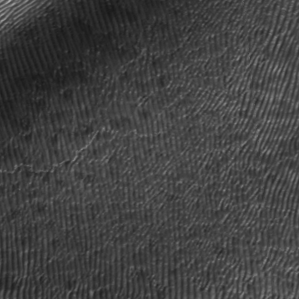
Label: frost